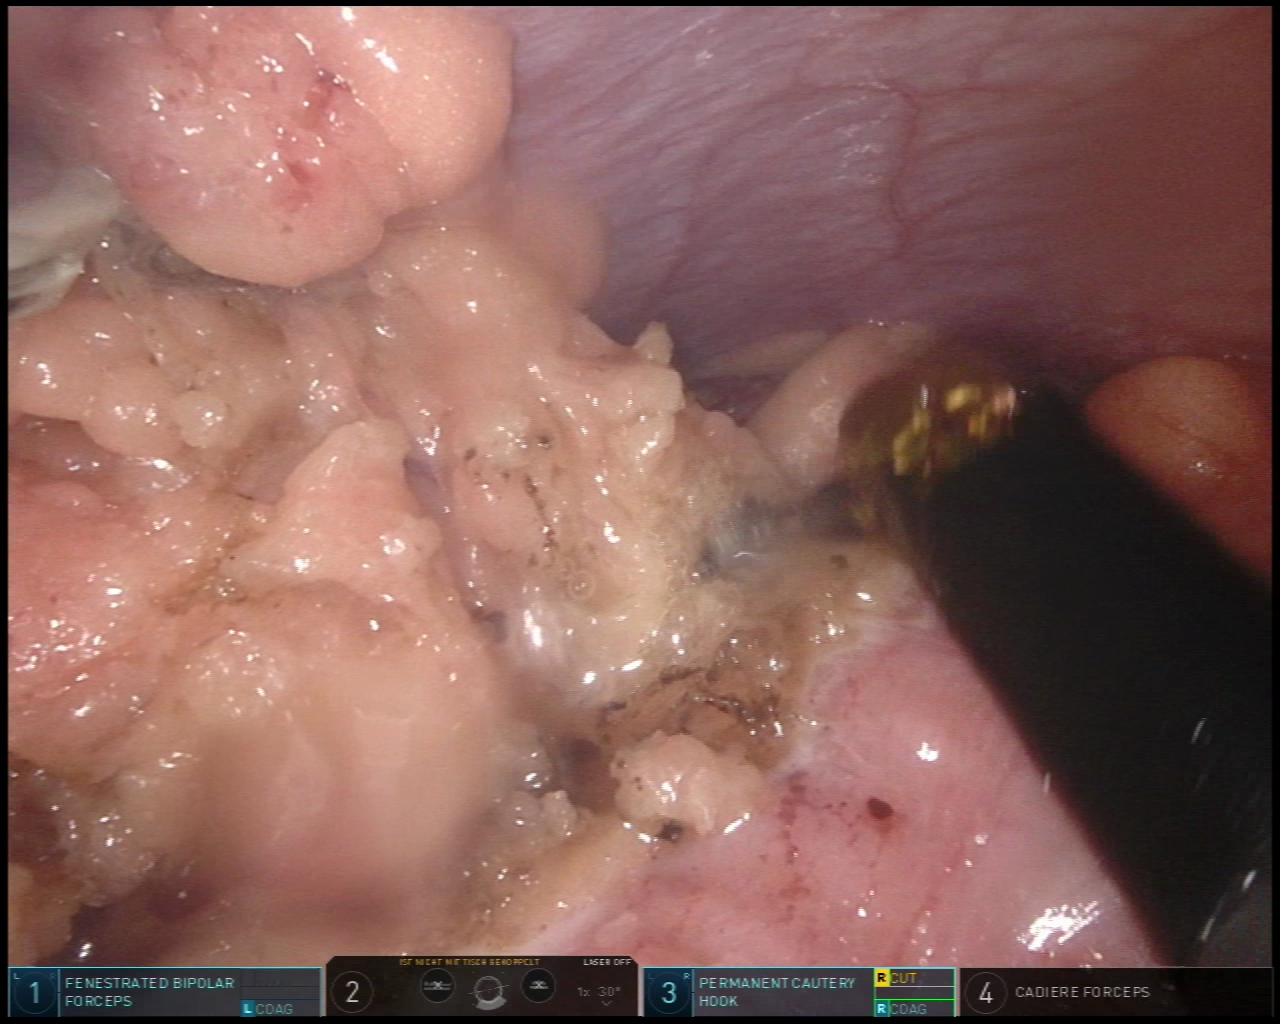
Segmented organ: abdominal_wall
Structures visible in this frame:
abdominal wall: yes
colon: yes
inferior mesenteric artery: no
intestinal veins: no
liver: no
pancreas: no
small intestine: no
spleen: yes
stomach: no
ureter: no
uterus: no
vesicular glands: no